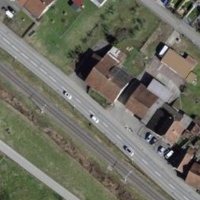
EUNIS habitat code: 54
Species observed at this site:
Milvus milvus